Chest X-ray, PA view. Patient: 42 years old, sex F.
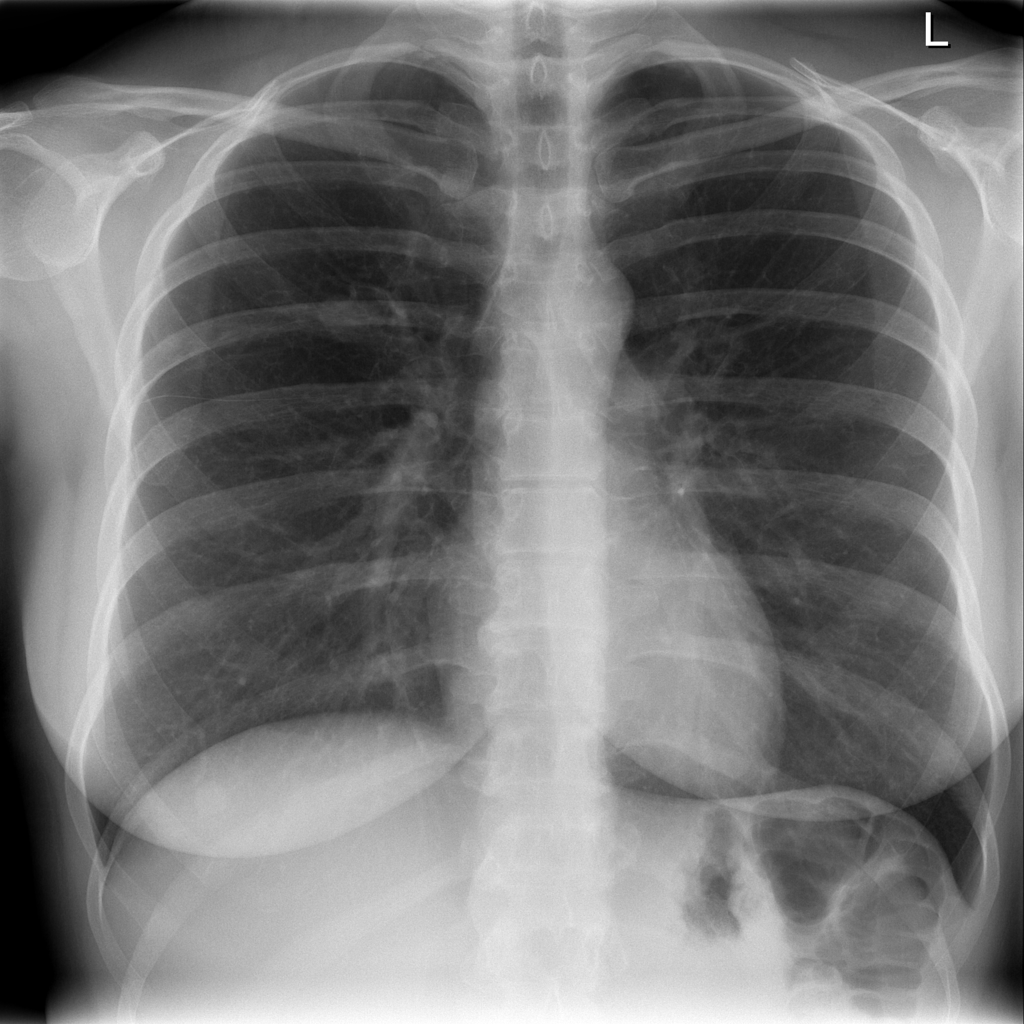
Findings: Nodule